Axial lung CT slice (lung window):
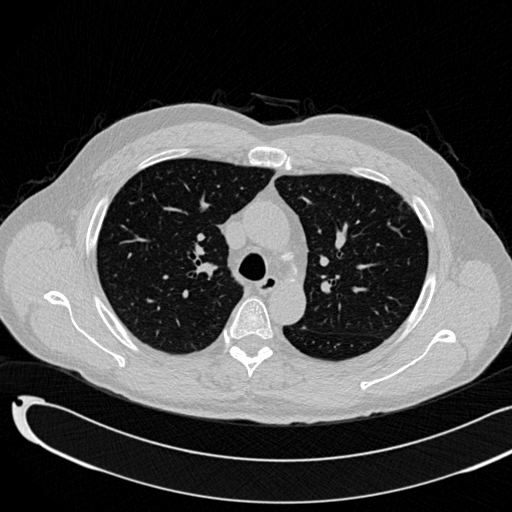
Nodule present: no